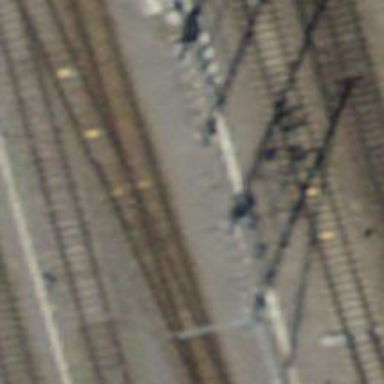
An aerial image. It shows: Single-track electrified railway siding with contact line.